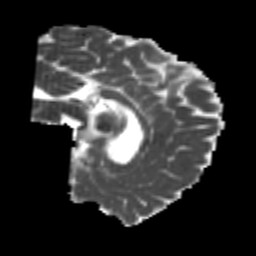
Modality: MD
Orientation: sagittal
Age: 21
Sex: male
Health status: healthy
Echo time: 0.074 s